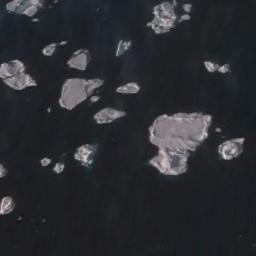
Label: sea_ice